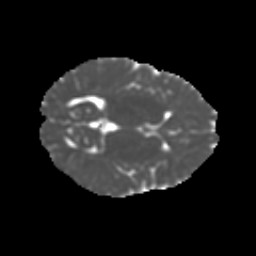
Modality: MD
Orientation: axial
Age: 10
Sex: female
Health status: ill
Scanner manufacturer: ge
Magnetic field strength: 3 T
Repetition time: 6.752 s
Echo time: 0.079 s